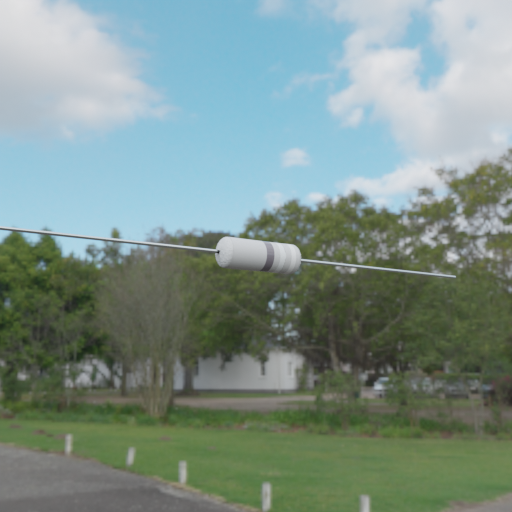
Resistor colour bands (in order): gray, white, white